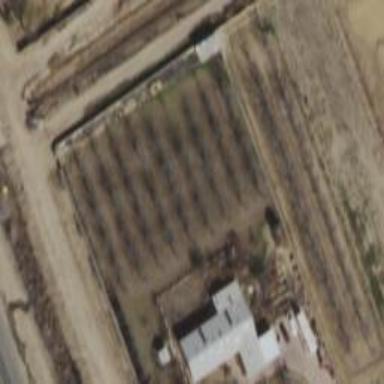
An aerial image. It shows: Orchard.